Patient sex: M
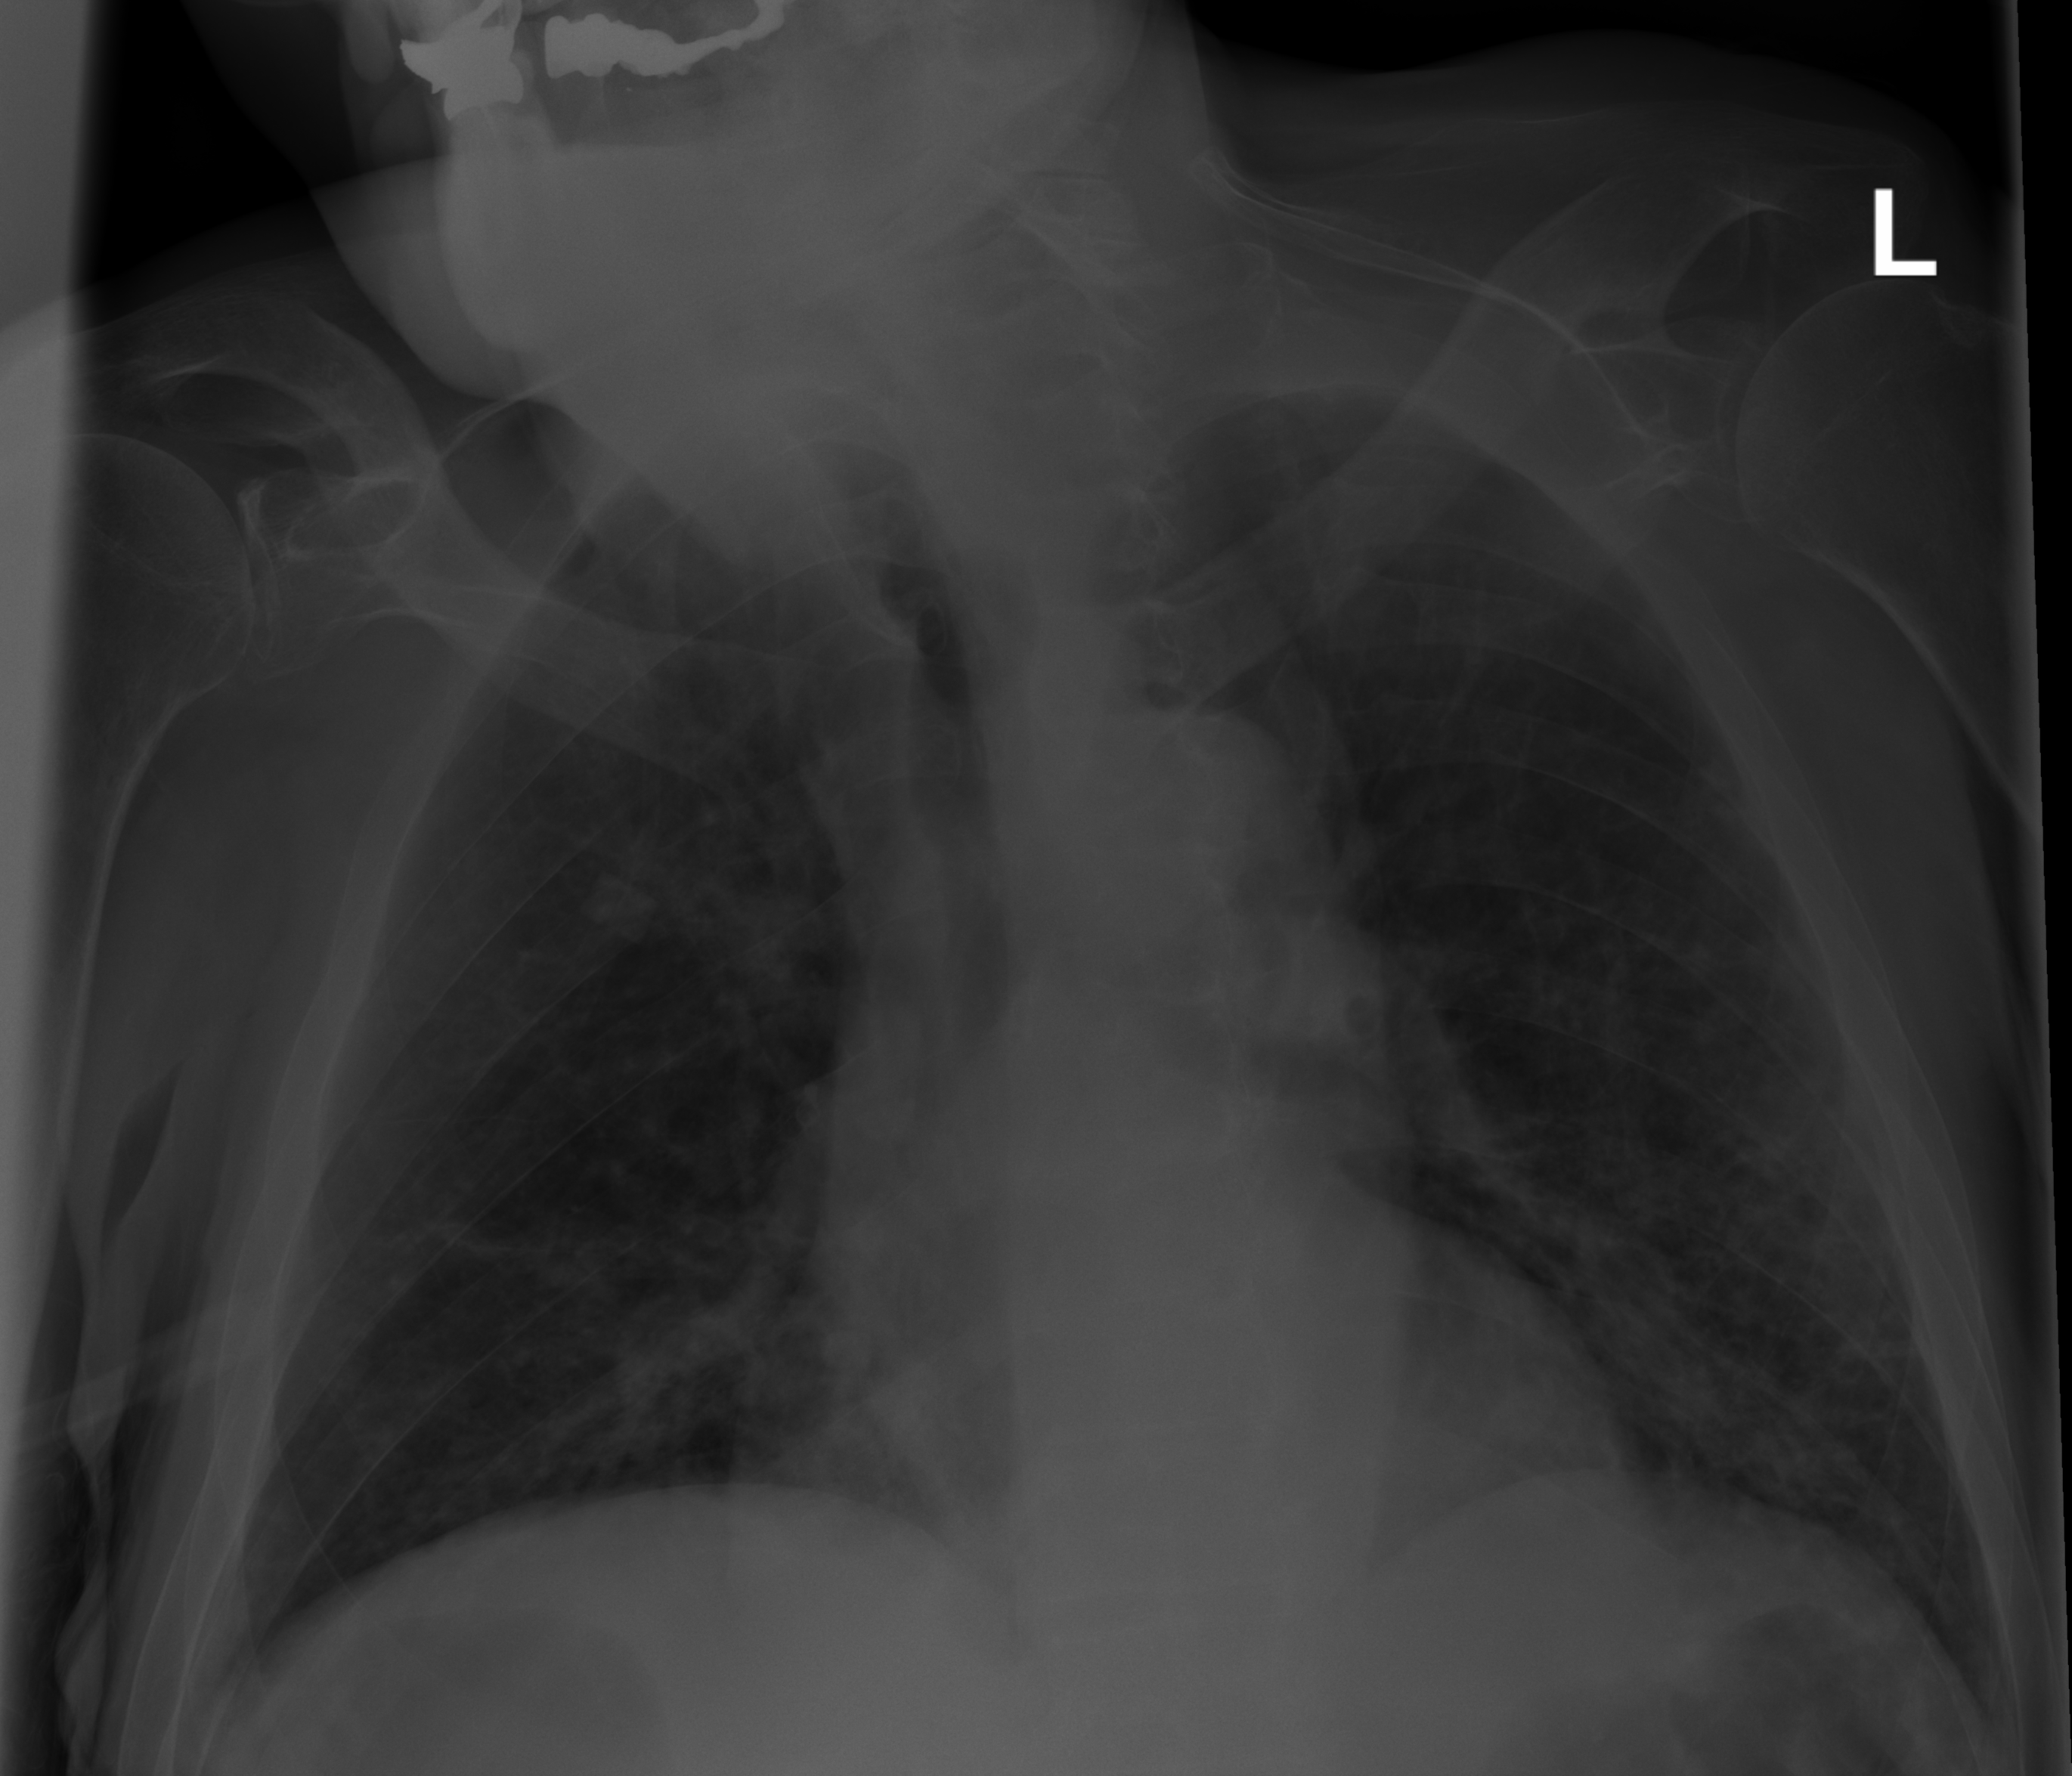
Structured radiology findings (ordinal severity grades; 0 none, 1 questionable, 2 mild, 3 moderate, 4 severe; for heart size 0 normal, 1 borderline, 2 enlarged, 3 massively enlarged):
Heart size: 0
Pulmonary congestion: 0
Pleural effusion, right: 0
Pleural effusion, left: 0
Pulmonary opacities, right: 0
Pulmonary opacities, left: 2
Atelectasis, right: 0
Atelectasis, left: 2